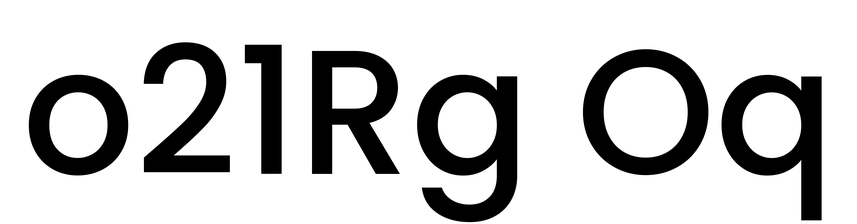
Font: Poppins-Medium